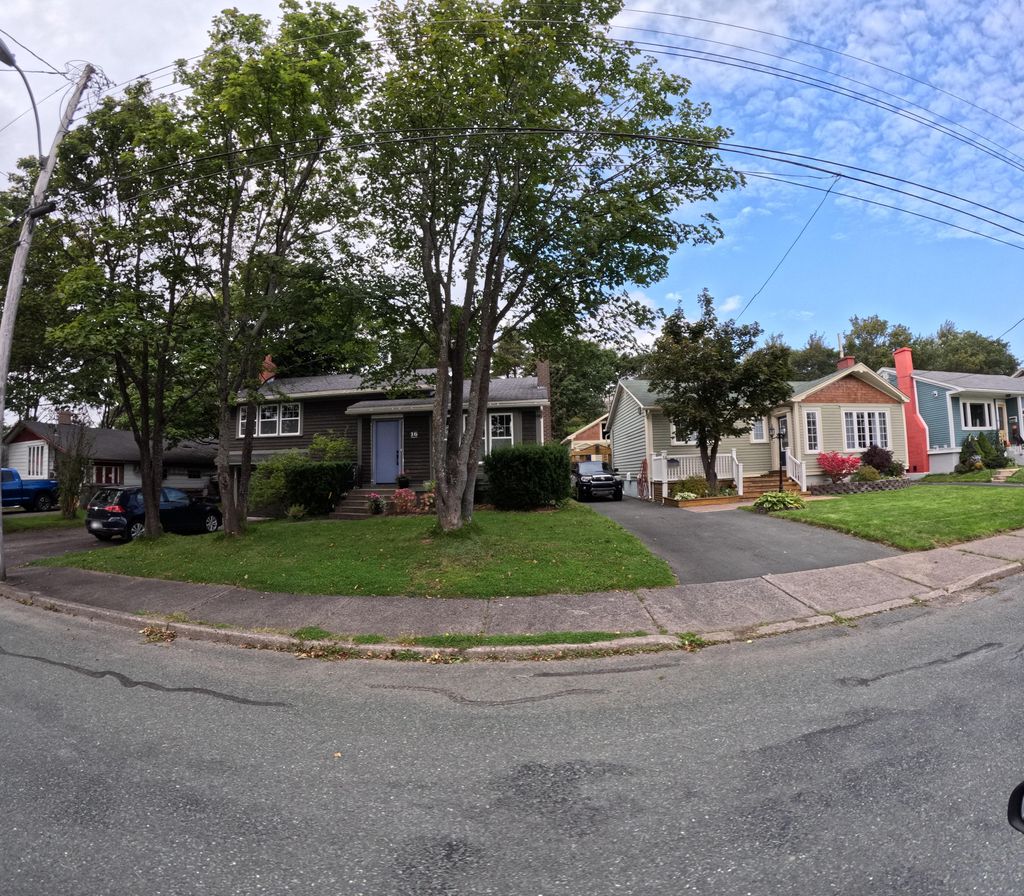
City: st_johns